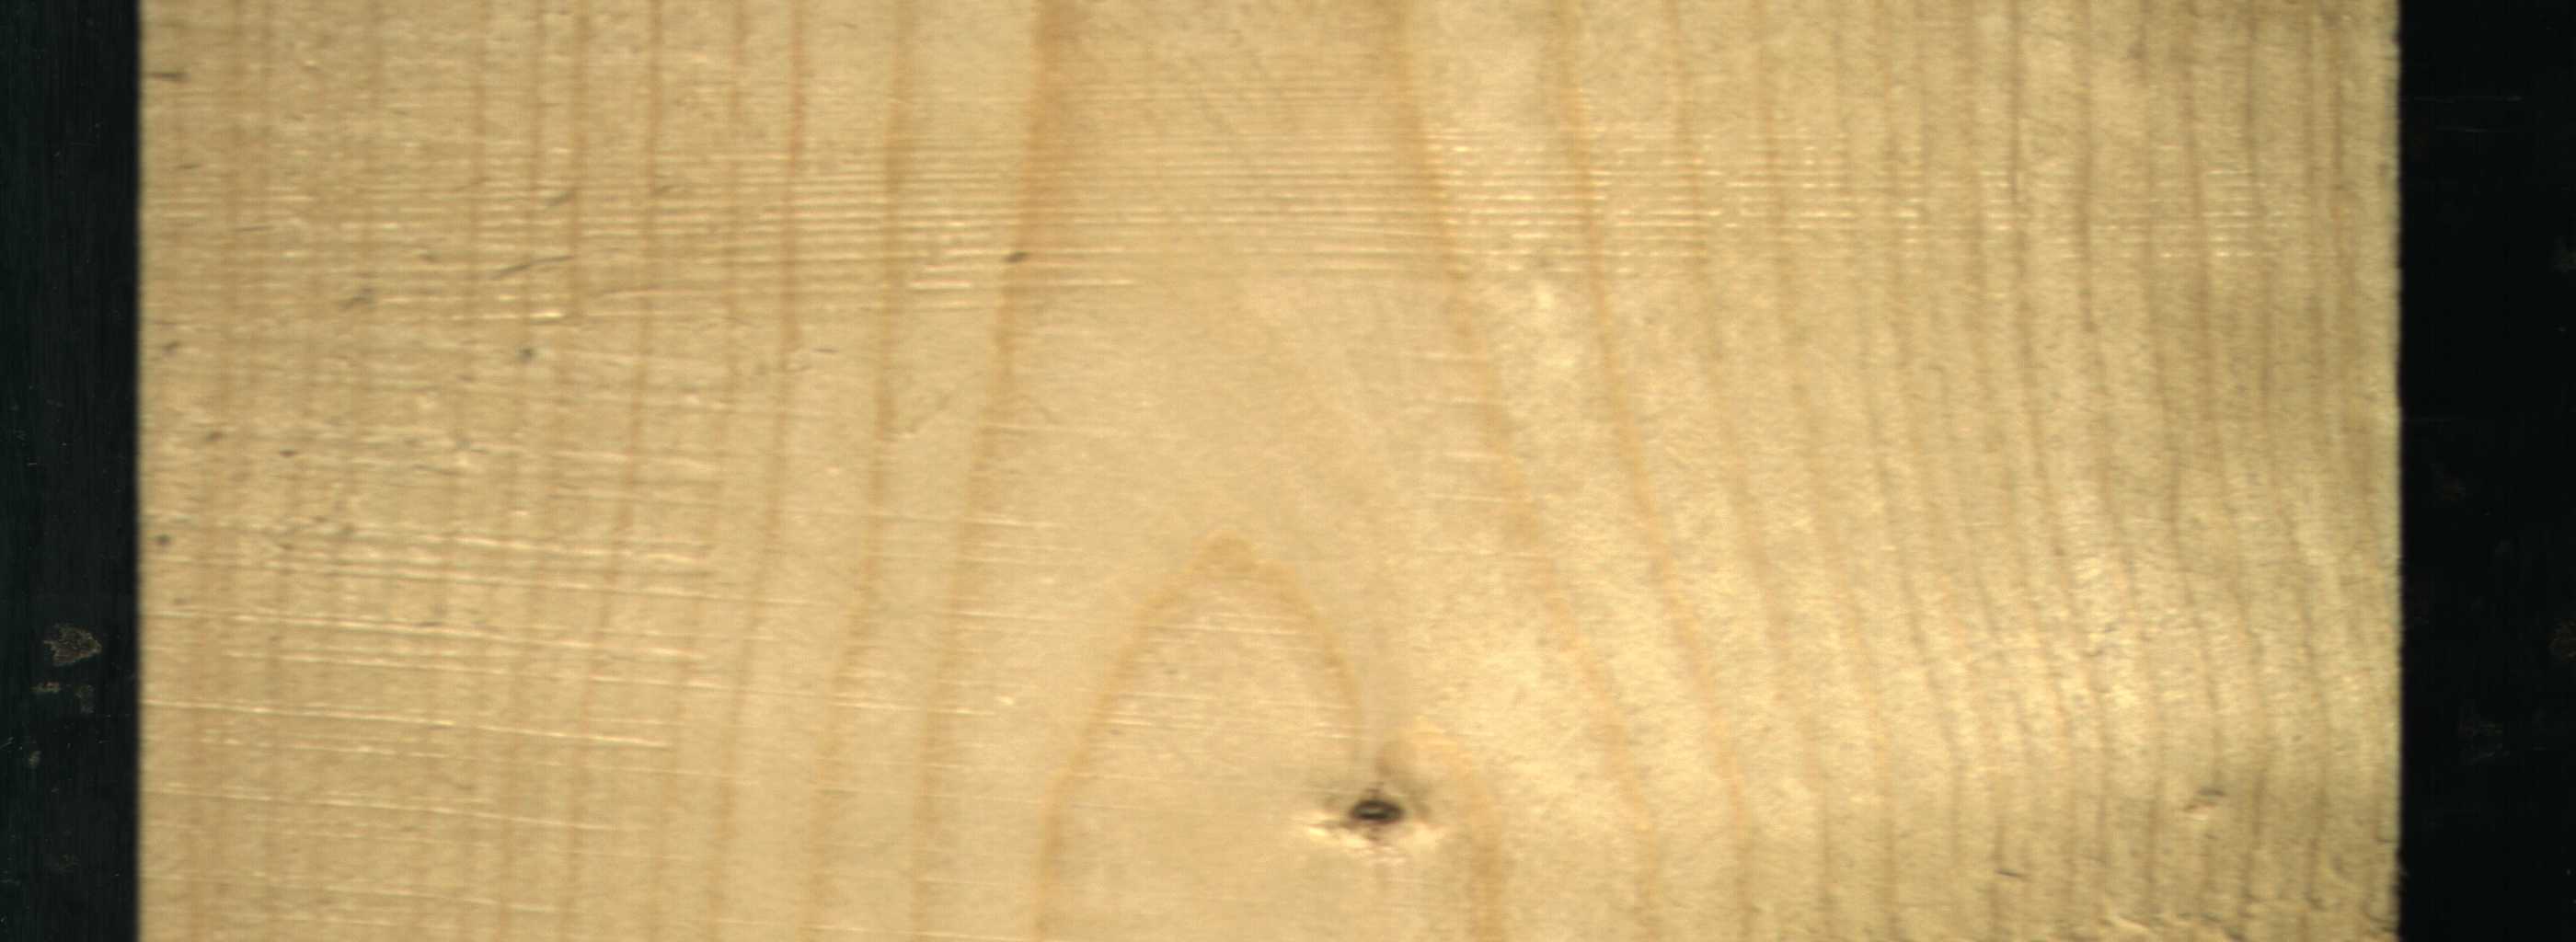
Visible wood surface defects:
Live_Knot